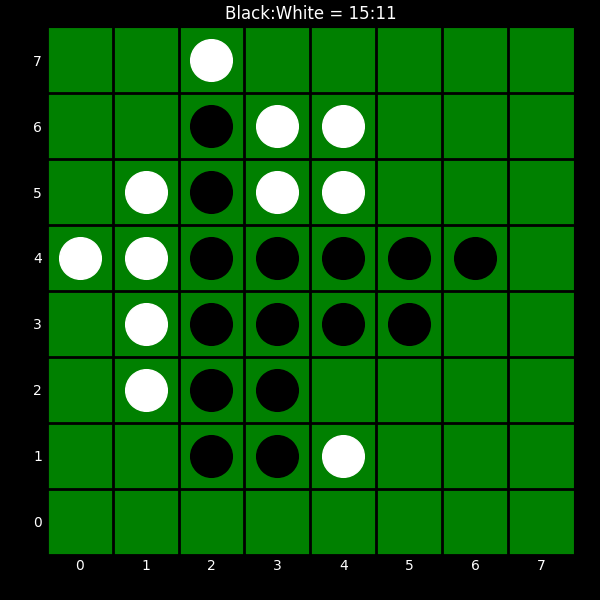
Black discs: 15
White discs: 11